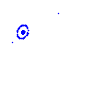
Particle: electron